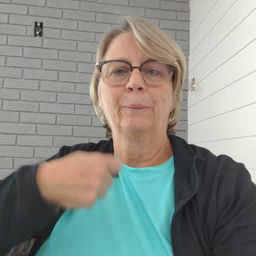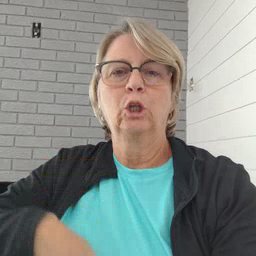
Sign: zipper